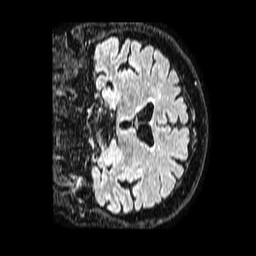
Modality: FLAIR
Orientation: coronal
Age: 79
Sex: female
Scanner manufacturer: philips
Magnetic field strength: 1.5 T
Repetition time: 4.8 s
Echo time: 0.3 s